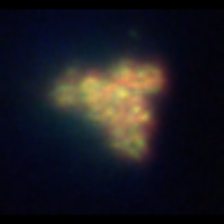
Taxon: Unknown_detritus
Group: Unknown